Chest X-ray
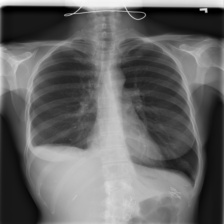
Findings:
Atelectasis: positive
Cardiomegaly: negative
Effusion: negative
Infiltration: positive
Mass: negative
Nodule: negative
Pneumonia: negative
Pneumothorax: negative
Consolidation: negative
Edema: negative
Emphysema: negative
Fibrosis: negative
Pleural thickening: negative
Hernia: negative